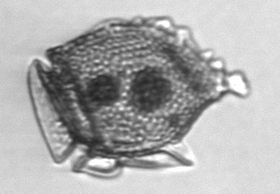
Label: Dinophysis_norvegica